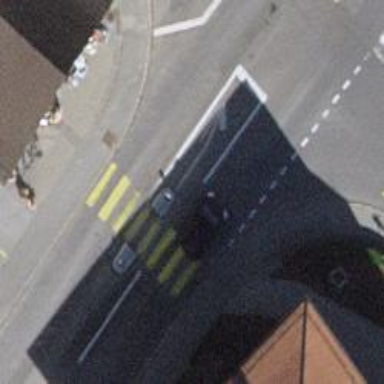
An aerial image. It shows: Marked road crossing with pedestrian island.